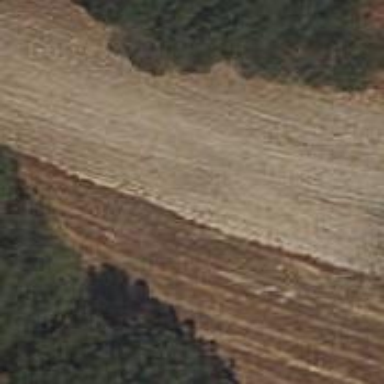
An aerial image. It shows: Track road alongside firebreak cutline.